Question: The variance of a distribution has a physical interpretation as a moment of inertia around the mean of the distribution. I'd like to represent the variance in R by a schema as the one shown below: like an open ellipse with an arrow, which is a common way to represent a moment of inertia. Do you have some suggestion to do this job conveniently ? I want to be able to add this ellipse to a base graphic, by specifying the coordinates of the center and the lengths of the two "radius" (and optionally the length of the "break").

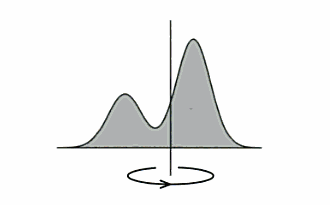
Answer: Here is the final code for my solution:
'''
inertia <- function(x0=0, y0=0, a, b, r=1/5, l=0.25, d=3, s=0, w=NULL, cols="black", npoints=101, ...){
if(length(cols==1)) cols <- rep(cols,3)
# ellipse:
f <- function(x) sqrt(round(b^2*(1-(x-x0)^2/a^2),14))
curve(y0 + f(x), from=x0-a, to=x0-a*r, add=TRUE, n=npoints, col=cols[1], ...)
curve(y0 + f(x), from=x0+a*r, to=x0+a, add=TRUE, n=npoints, col=cols[2], ...)
curve(y0 - f(x), from=x0-a, to=x0+a, add=TRUE, n=npoints, col=cols[3], ...)
# arrow:
segments(x0-s, y0-b, x0-l, y0-b+l/d, col=cols[3], ...)
segments(x0-s, y0-b, x0-l, y0-b-l/d, col=cols[3], ...)
if(!is.null(w)){
segments(x0-s+w, y0-b, x0-l, y0-b+l/d, col=cols[3], ...)
segments(x0-s+w, y0-b, x0-l, y0-b-l/d, col=cols[3], ...)
}
}
'''

See <URL> for explanations.